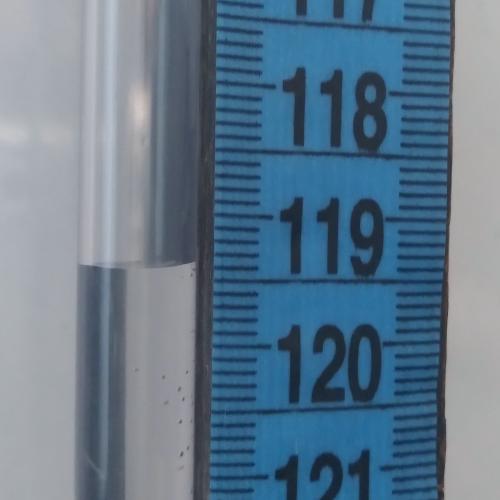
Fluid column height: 119.4 cm